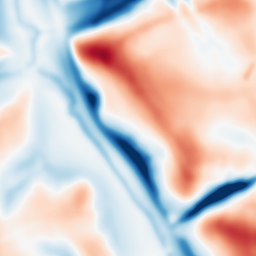
Category: multiscale
Decomposition family: dog
Decomposition parameters: sigma_low: 3
sigma_high: 20
Upsampling method: linear_exact
Upsampling parameters: scale: 8
Upsampling scale: 8